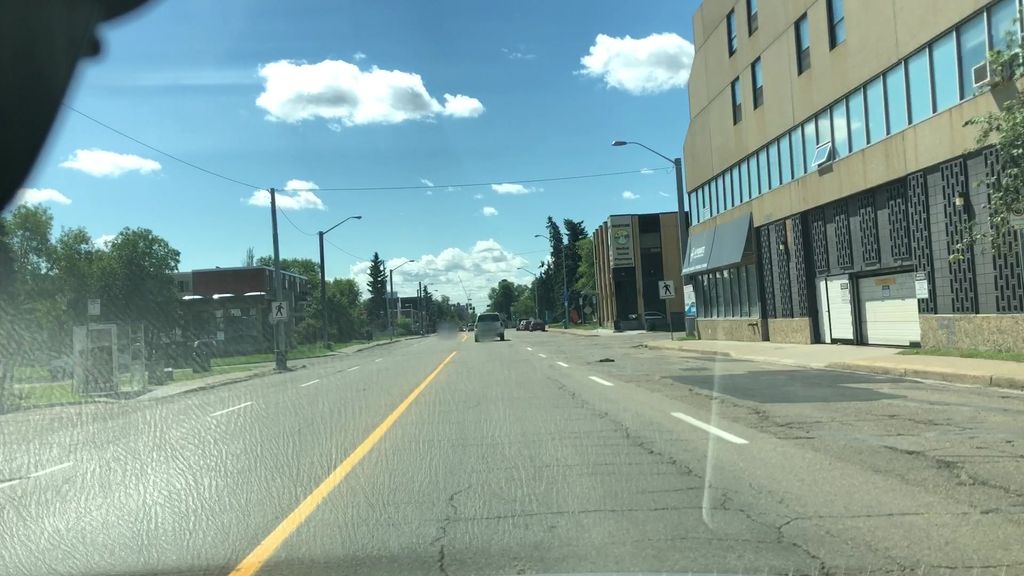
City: edmonton